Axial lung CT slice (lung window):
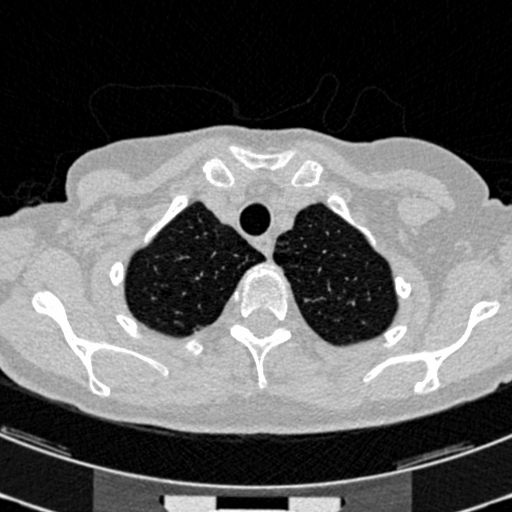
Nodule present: no